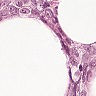
Metastatic tissue present: yes